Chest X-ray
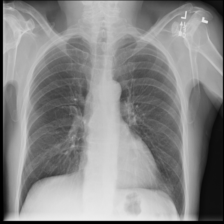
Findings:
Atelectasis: negative
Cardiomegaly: negative
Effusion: negative
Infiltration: negative
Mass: negative
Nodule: negative
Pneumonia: negative
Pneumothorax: negative
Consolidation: negative
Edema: negative
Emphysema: negative
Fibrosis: negative
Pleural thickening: negative
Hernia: negative